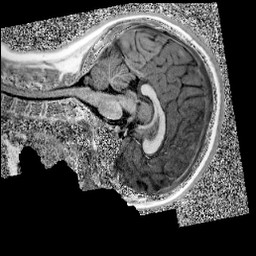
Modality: UNIT1
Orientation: sagittal
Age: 13
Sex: female
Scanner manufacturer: siemens
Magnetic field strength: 3 T
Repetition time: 4 s
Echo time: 0.00299 s